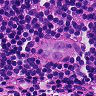
Metastatic tissue present: yes